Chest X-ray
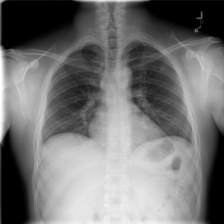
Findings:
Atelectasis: negative
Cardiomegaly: negative
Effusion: negative
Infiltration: negative
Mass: negative
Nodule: positive
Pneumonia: negative
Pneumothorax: negative
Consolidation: negative
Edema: negative
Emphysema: negative
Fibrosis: negative
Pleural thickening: negative
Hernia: negative